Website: walmart
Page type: payment
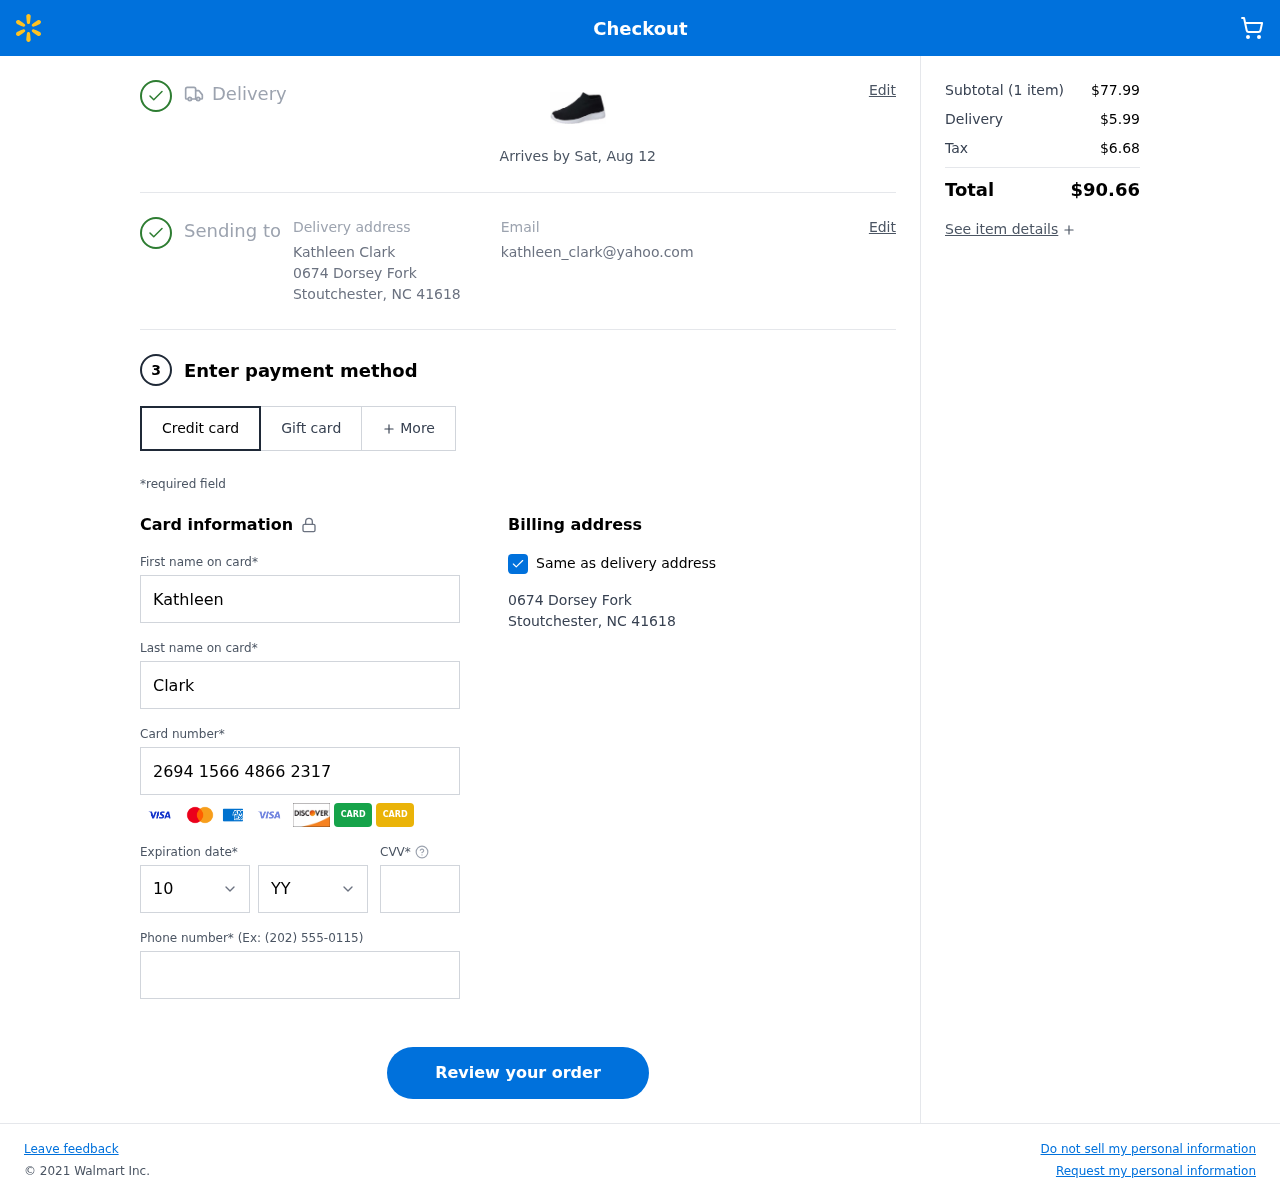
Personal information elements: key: PII_CARD_CVV
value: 882
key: PII_CARD_EXPIRY_MONTH
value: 10
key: PII_CARD_EXPIRY_YEAR
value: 30
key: PII_CARD_NUMBER
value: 2694 1566 4866 2317
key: PII_CITY
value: Stoutchester
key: PII_EMAIL
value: kathleen_clark@yahoo.com
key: PII_FIRSTNAME
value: Kathleen
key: PII_FULLNAME
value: Kathleen Clark
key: PII_LASTNAME
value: Clark
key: PII_PHONE
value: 8123667380
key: PII_POSTCODE
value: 41618
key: PII_STATE_ABBR
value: NC
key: PII_STREET
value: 0674 Dorsey Fork
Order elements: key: ORDER_DELIVERY_DATE
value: Arrives by Sat, Aug 12
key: ORDER_NUM_ITEMS
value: (1 item)
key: ORDER_SUBTOTAL
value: $77.99
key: ORDER_SHIPPING_COST
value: $5.99
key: ORDER_TAX
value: $6.68
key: ORDER_TOTAL
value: $90.66